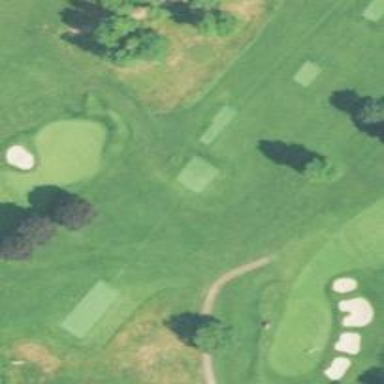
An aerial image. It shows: Path for both road and golf.